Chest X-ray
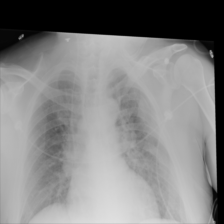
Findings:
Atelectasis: negative
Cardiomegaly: negative
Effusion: negative
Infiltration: negative
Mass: negative
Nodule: negative
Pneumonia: negative
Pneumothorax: negative
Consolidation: negative
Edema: negative
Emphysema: negative
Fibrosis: negative
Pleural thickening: negative
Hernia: negative